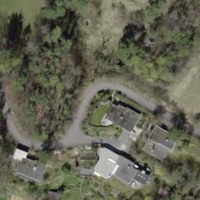
EUNIS habitat code: 41
Species observed at this site:
Pholidoptera griseoaptera
Phaneroptera falcata
Ruspolia nitidula
Lacerta agilis
Gomphocerippus rufus
Melanargia galathea